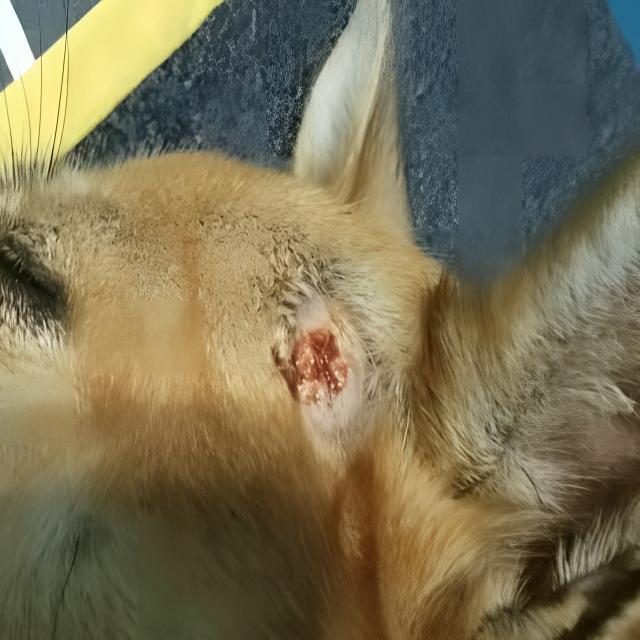
Canine dermatitis — inflammation of the skin presenting with erythema, pruritus, papules, and excoriation. May be allergic, contact, or atopic in origin.